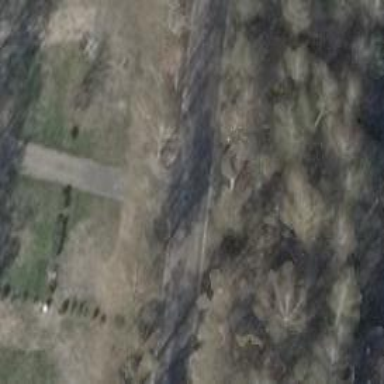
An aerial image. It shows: Gravel driveway serving as service road.